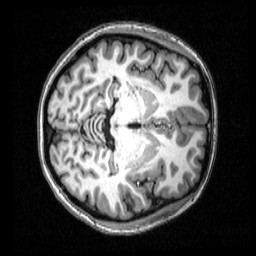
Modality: T1w
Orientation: axial
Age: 22
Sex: male
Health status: healthy
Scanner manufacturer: siemens
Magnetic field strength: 3 T
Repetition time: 2.53 s
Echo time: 0.00339 s